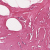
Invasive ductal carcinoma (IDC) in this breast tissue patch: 0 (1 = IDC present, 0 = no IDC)